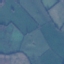
Land use / land cover: Pasture